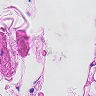
Metastatic tissue present: no